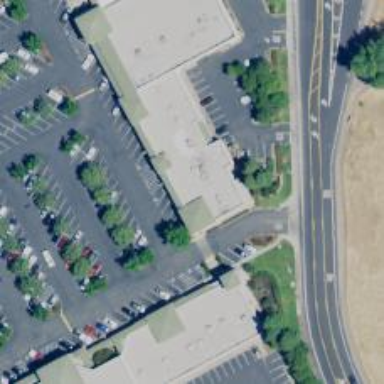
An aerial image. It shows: Post office.